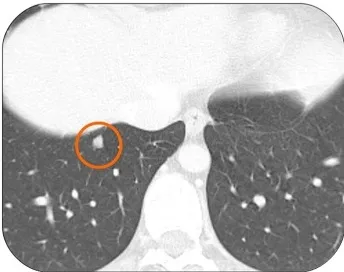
It then showed a good response to Trabectedin re-challenge in July 2018 (D).
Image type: radiology (ct)